【题型】填空题　【知识点】立体几何　【难度】medium
如图, 在四棱锥 $P-ABCD$ 中, 底面 $ABCD$ 为菱形, $PD \perp$ 底面 $ABCD$, $AC \cap BD=O$. 若 $PD=2\sqrt{3}$, $\angle PAD=\angle BAD=\frac{\pi}{3}$, 则三棱锥 $P-COD$ 的外接球表面积为 \underline{ $16\pi$ }.

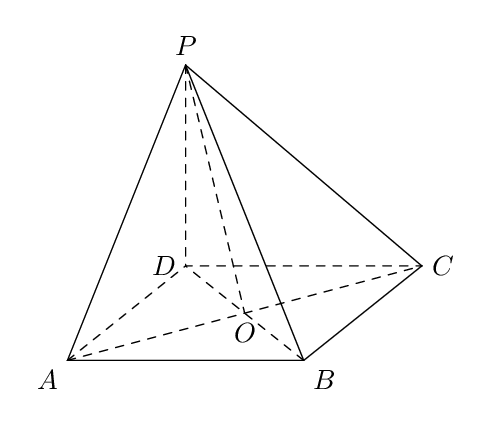
【解答】
\textbf{【分析】} 根据已知条件证明三角形 $POC$ 和$PDC$ 为直角三角形, 从而三棱锥 $P-COD$ 的外接球的球心为 $PC$ 中点, 计算 $PC$ 的长度可得外接球直径, 代入球的表面积公式计算可得结果.

\textbf{【解答】} 解: $\because PD \perp$ 面 $ABCD$, $AD \subset$ 面 $ABCD$, $\therefore PD \perp AD$,

又 $PD=2\sqrt{3}$, $\angle PAD=\frac{\pi}{3}$, $\therefore AD=2$,

因为底面 $ABCD$ 为菱形, 所以 $OD=1$, $OC=\sqrt{3}$, 且 $OD \perp OC$,

又 $PD \perp$ 底面 $ABCD$, $CO \subset$ 平面 $ABCD$,

所以 $PD \perp CO$,

又 $PD \cap DO=D$,

所以 $CO \perp$ 平面 $PDO$,

$PO \subset$ 平面 $PDO$, 故 $CO \perp PO$, 即三角形 $POC$ 为直角三角形,

又 $PD \perp$ 面 $ABCD$, $DC \subset$ 平面 $ABCD$,

所以 $PD \perp DC$, 即三角形 $PDC$ 为直角三角形,

所以三棱锥 $P-COD$ 的外接球的球心为 $PC$ 中点,

又 $|PC|^2=PD^2+OD^2+OC^2=16$,

所以 $S=4\pi R^2=\pi |PC|^2=16\pi$,

故答案为: $16\pi$.

\textbf{【点评】} 本题考查了三棱锥的外接球的表面积计算, 属于中档题.

(3) 假设存在点 $C(x_0, y_0)$ 满足 $\overrightarrow{GA}+\overrightarrow{GB}+\overrightarrow{GC}=\vec{0}$, 得到 $x_0=-\frac{4k}{3-k^2}$, $y_0=-\frac{4k^2}{3-k^2}$, 利用点 $C(x_0, y_0)$ 在双曲线上即可得到结果.